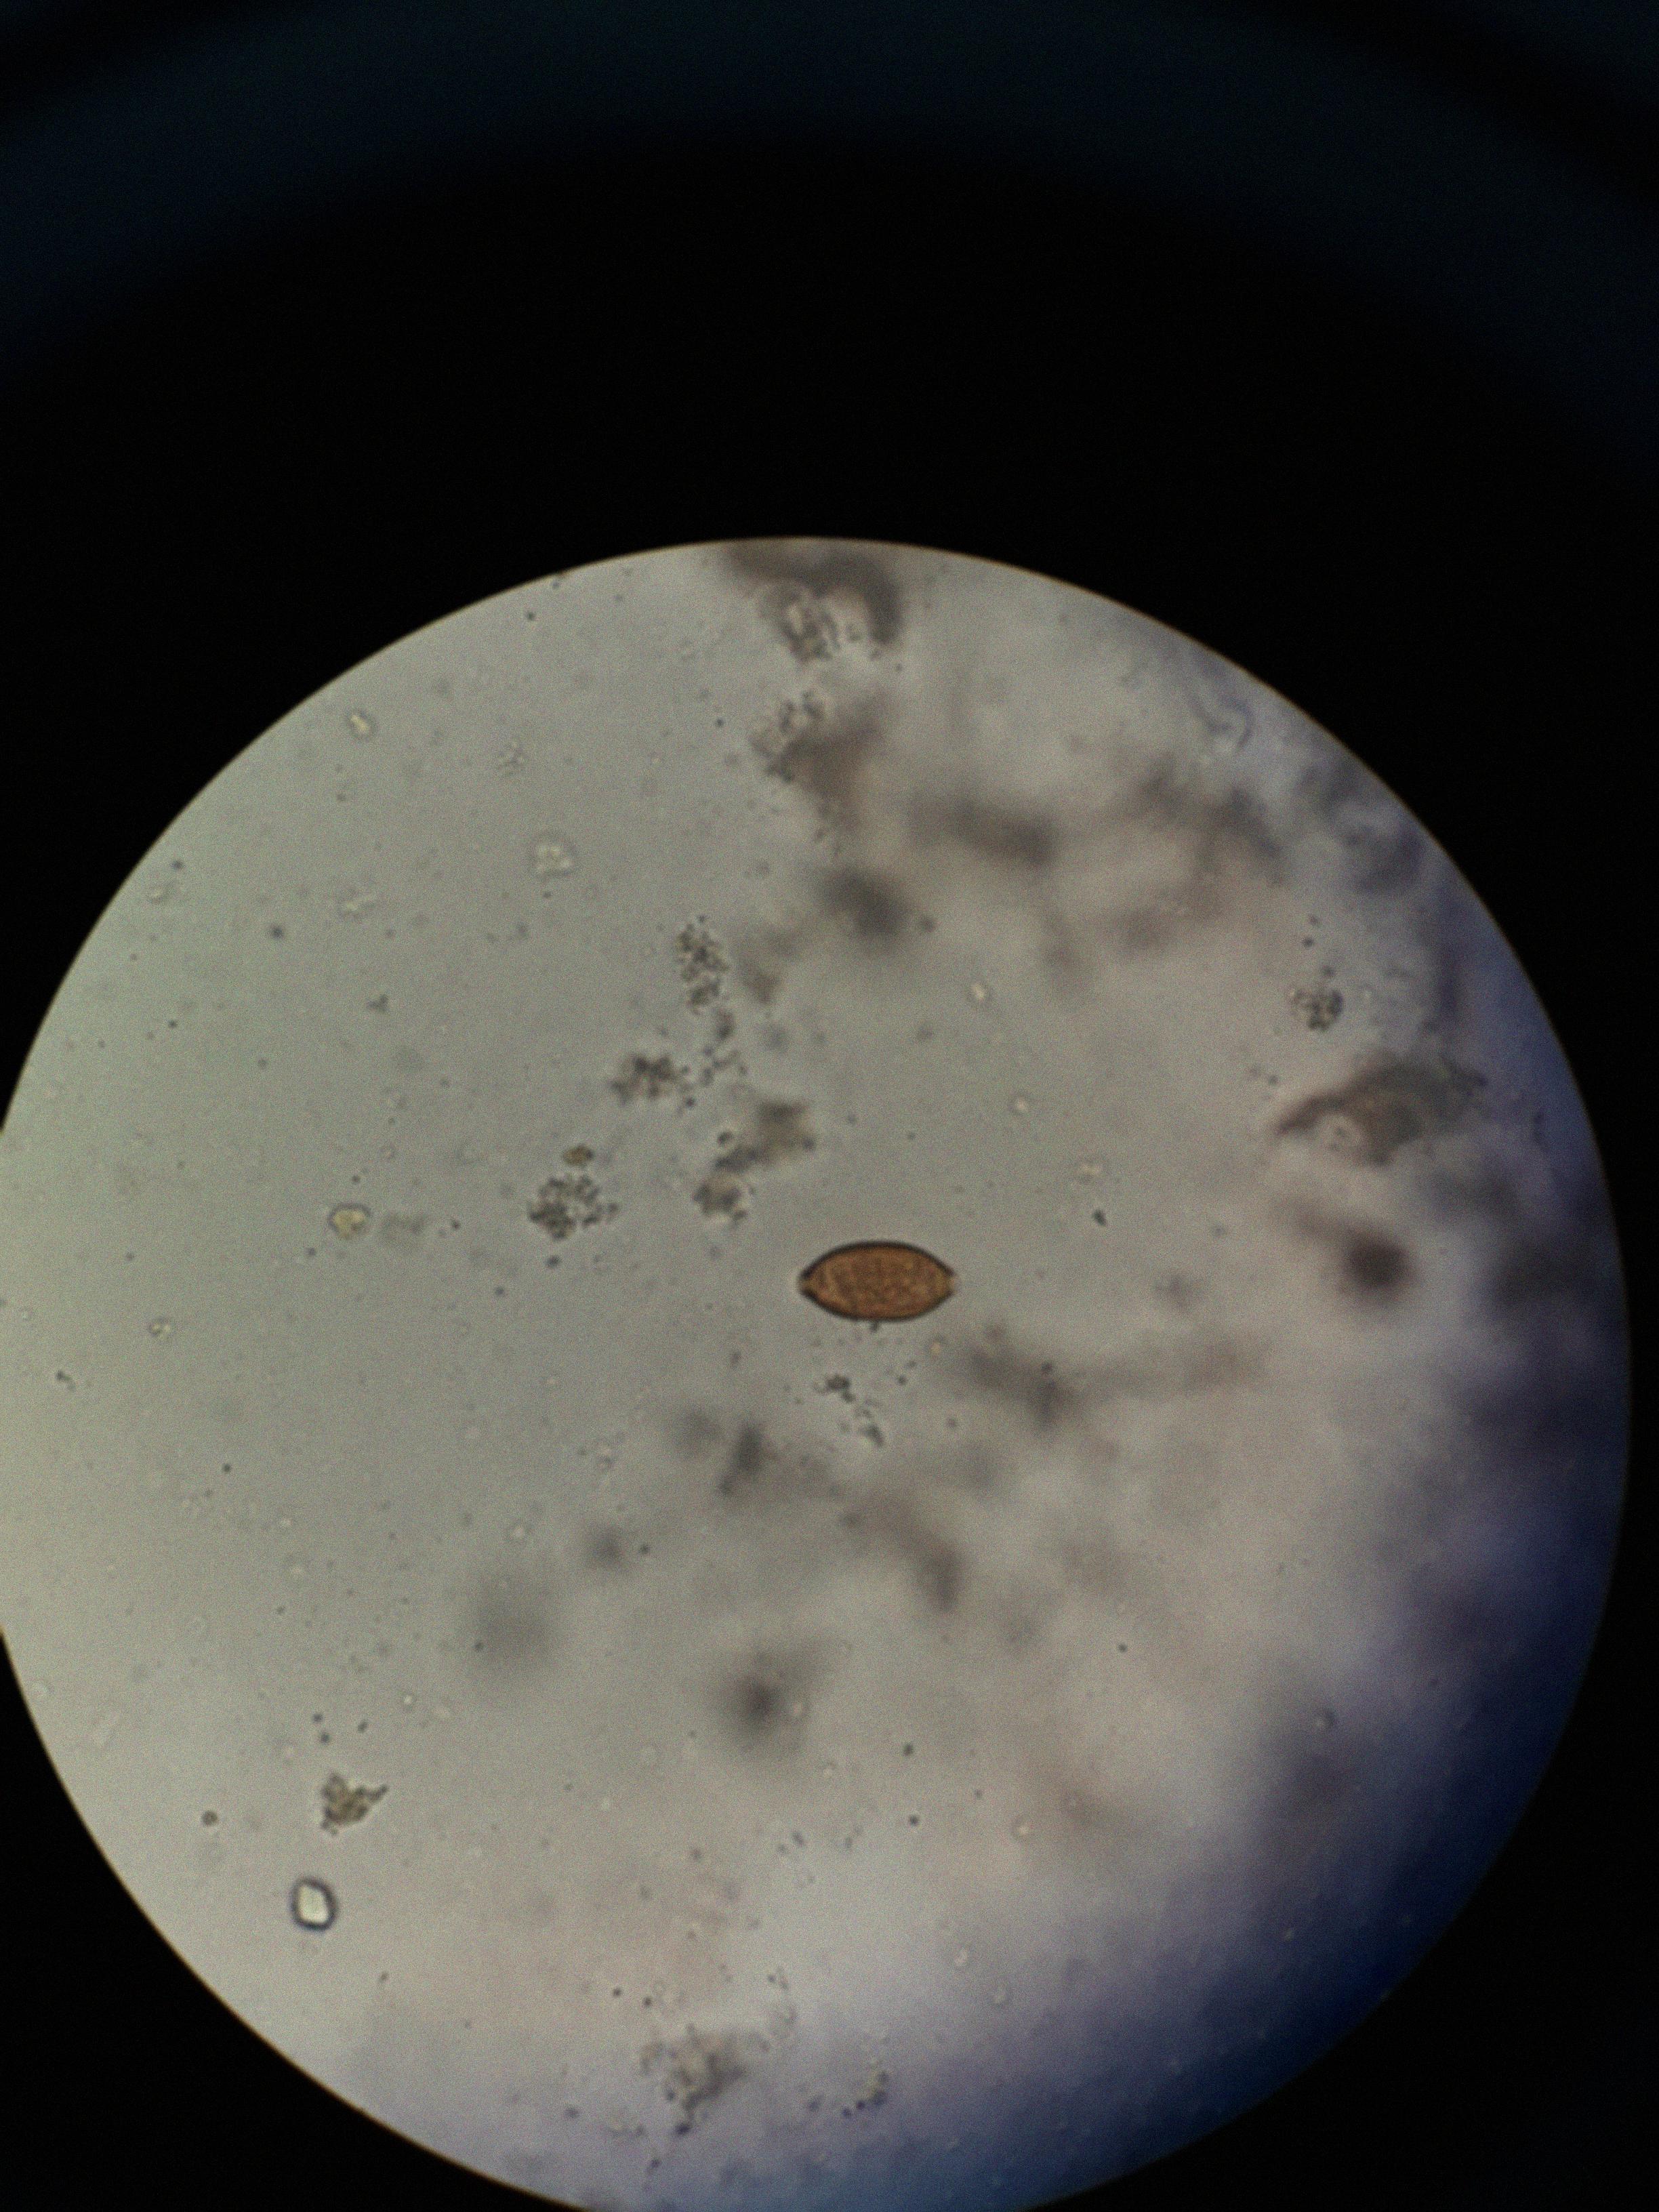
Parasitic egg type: Trichuris trichiura